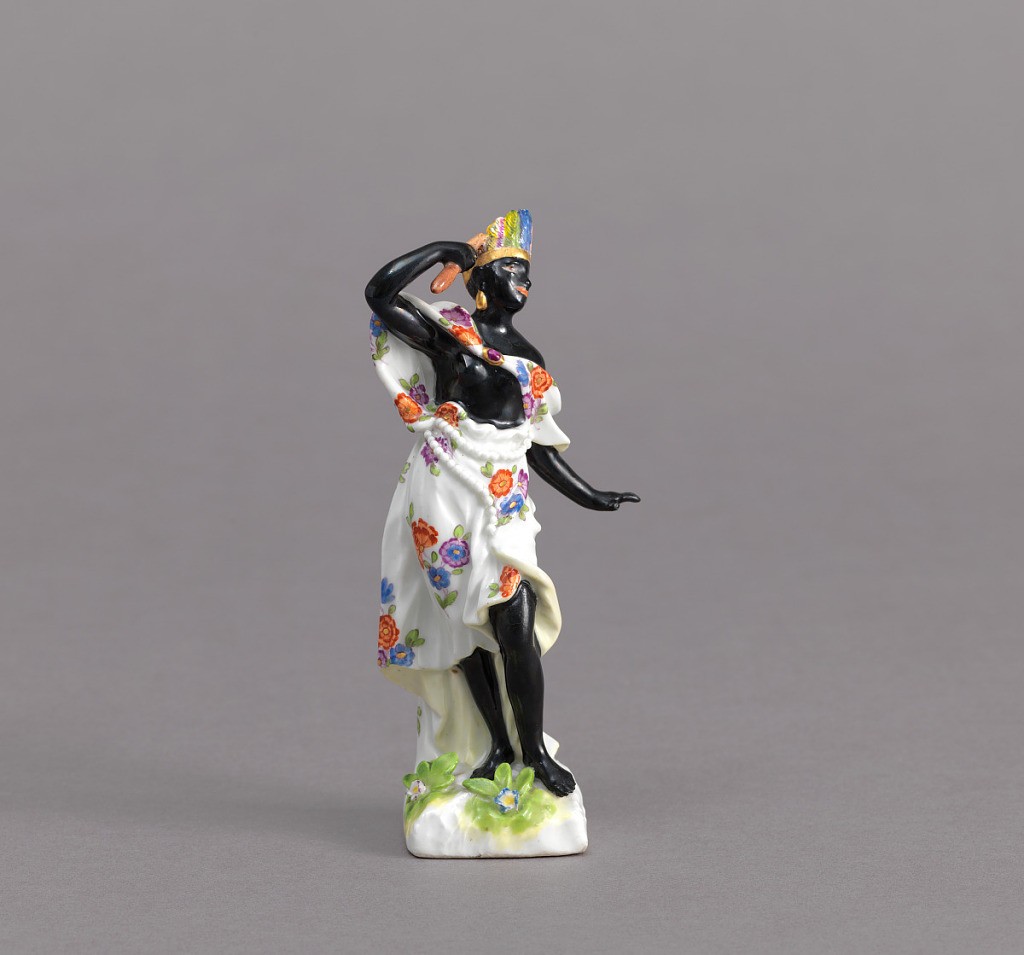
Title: Allegorical Figure of "America"
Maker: Meissen Porcelain Manufactory, German, active from 1710 to the present
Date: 18th century
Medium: hard paste porcelain, vitreous enamel, gold
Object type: figure
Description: Standing female figure, black, wearing flowered skirt and cape and feather headdress, holding a stick.